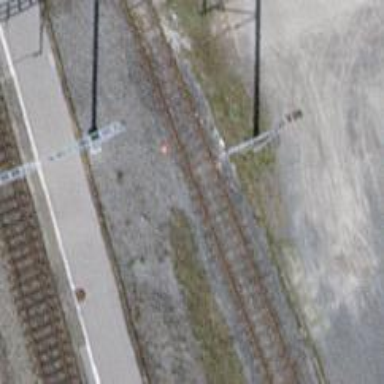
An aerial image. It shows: Single-track electrified railway with contact line. It is spur line for service.